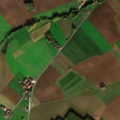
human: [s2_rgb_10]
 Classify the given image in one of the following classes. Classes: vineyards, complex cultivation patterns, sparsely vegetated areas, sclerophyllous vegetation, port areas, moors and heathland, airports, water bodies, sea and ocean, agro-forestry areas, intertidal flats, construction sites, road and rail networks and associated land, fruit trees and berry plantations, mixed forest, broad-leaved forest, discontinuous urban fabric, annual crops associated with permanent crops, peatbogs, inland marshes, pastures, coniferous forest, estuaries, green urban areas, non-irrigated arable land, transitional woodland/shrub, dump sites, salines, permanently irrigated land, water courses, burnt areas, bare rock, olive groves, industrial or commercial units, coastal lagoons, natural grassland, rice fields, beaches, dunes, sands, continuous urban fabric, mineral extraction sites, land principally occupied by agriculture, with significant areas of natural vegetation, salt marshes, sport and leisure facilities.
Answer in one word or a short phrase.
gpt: discontinuous urban fabric, non-irrigated arable land, pastures, broad-leaved forest